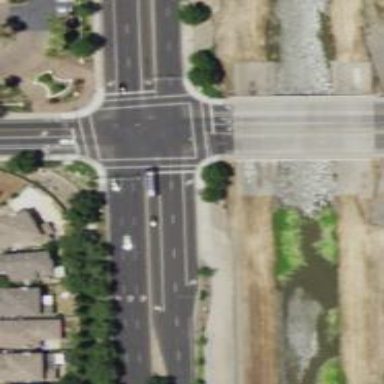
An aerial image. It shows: Footway with asphalt surface and crossing.